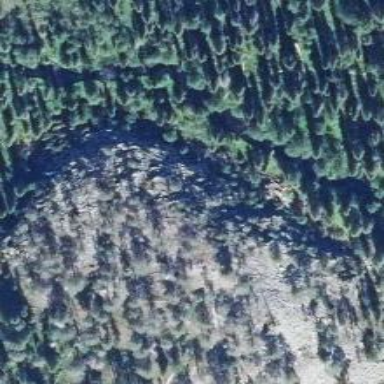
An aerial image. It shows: Natural cliff.